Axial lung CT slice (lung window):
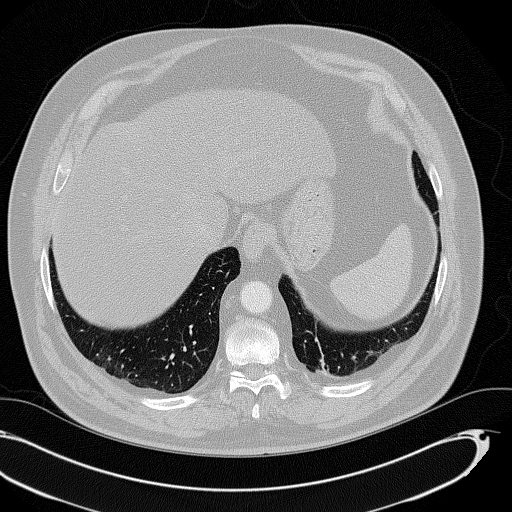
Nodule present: no